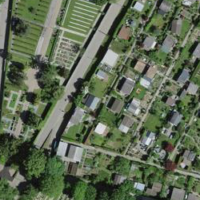
EUNIS habitat code: 53
Species observed at this site:
Ichthyosaura alpestris
Pisaura mirabilis
Acronicta rumicis
Syricoris lacunana
Rilaena triangularis
Aesculus hippocastanum
Craniophora ligustri
Anguis fragilis